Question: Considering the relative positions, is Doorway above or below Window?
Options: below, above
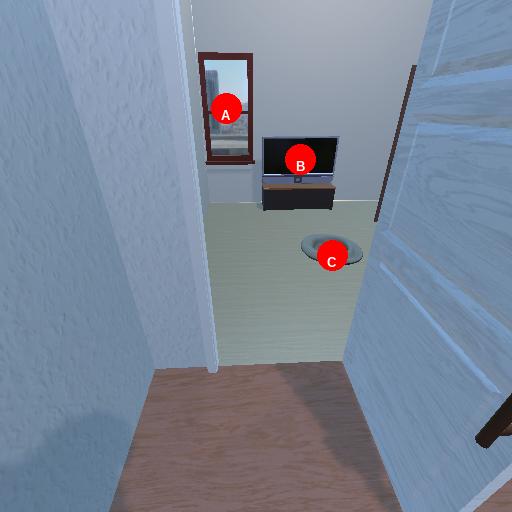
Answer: below